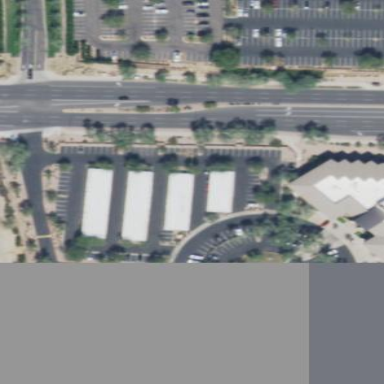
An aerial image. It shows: Parking area with asphalt surface.